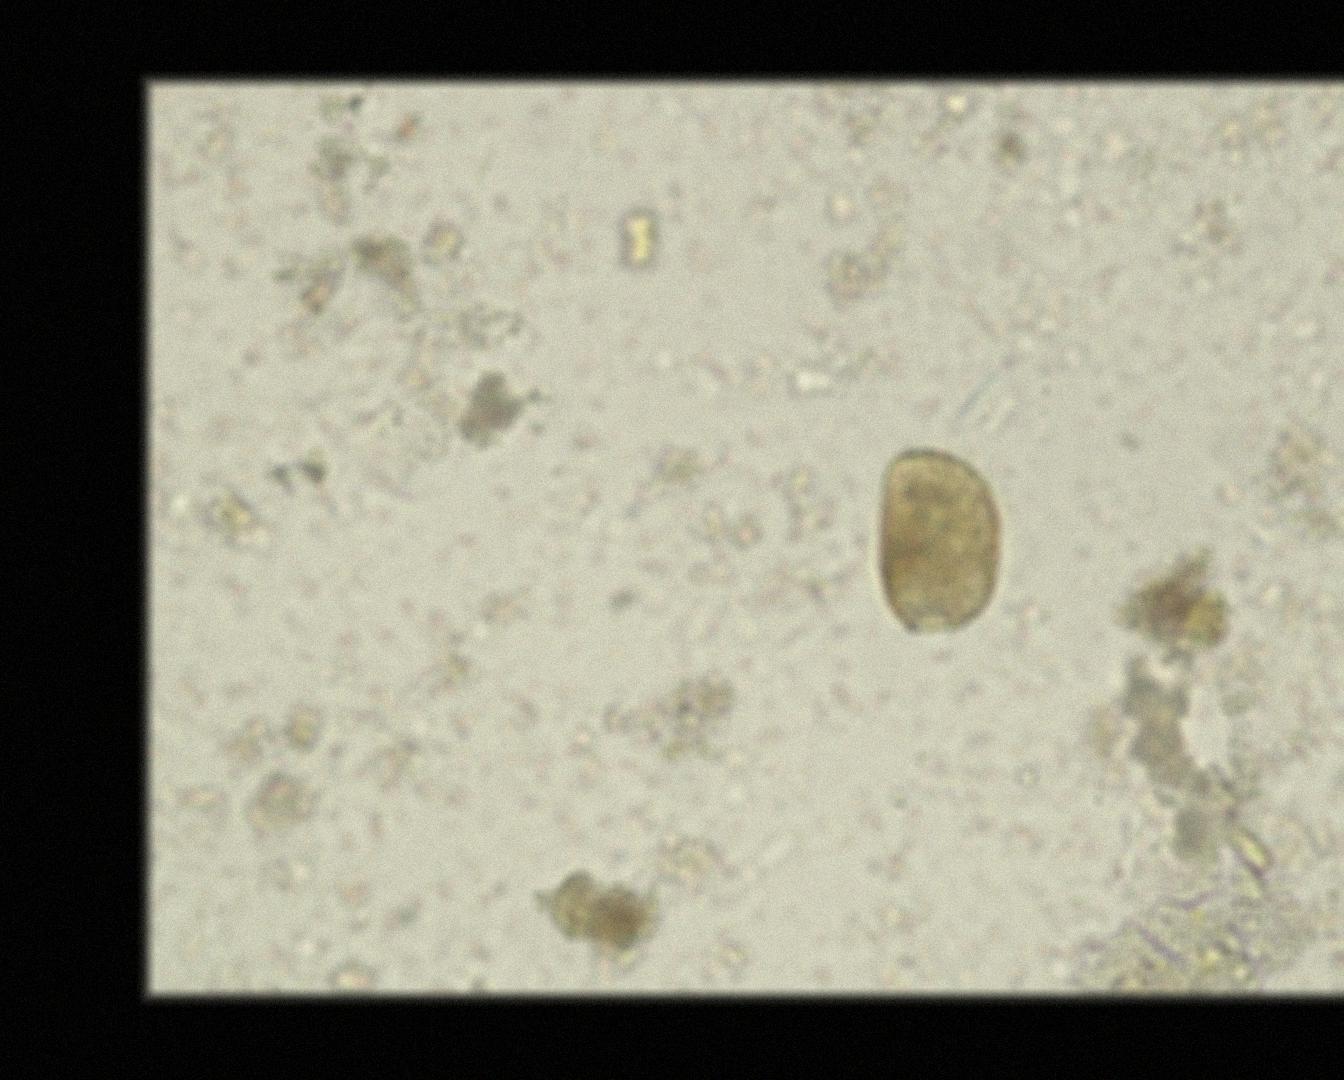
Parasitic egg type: Paragonimus spp